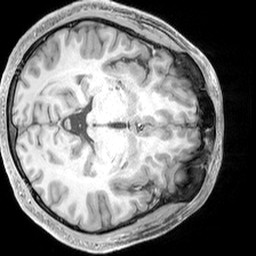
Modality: T1w
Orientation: axial
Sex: male
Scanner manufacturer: siemens
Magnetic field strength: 3 T
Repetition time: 2.3 s
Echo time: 0.00226 s